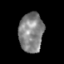
Tissue: skin
Cell type: Epithelial cells
Senescence score: 0.2821
Nuclear area (px): 940
Mean DAPI intensity: 132.199